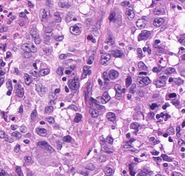
Tumor epithelial tissue: yes
Tumor-associated stroma tissue: no
Normal tissue: no